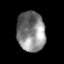
Tissue: prostate
Cell type: T cells
Senescence score: 0.7032
Nuclear area (px): 1097
Mean DAPI intensity: 130.944